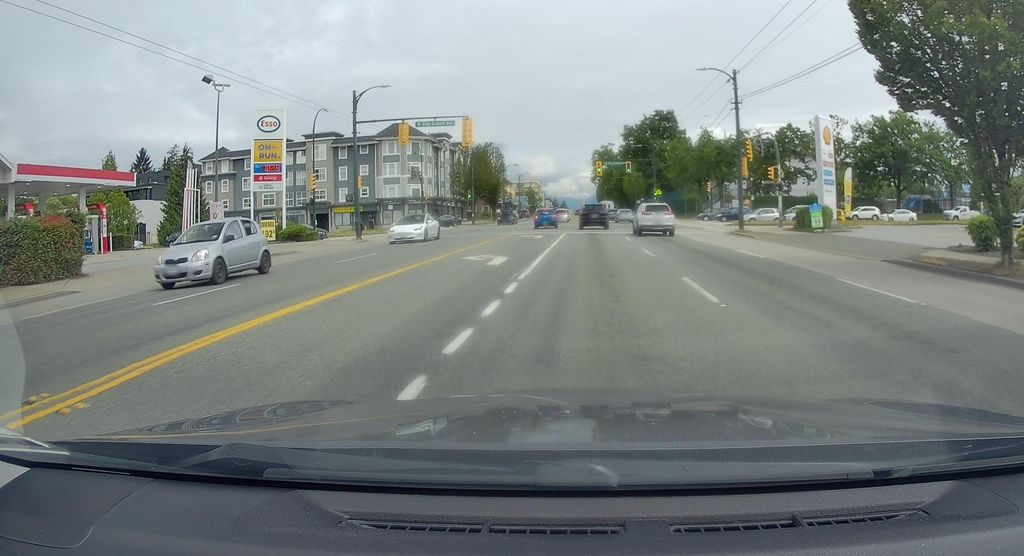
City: vancouver